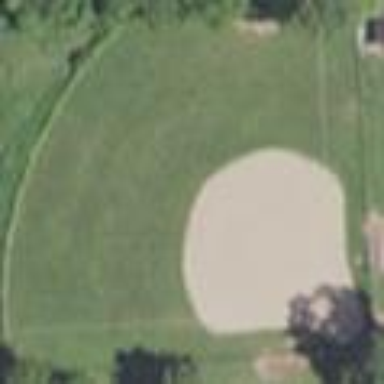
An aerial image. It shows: Baseball pitch for leisure land.